Question: i have two activity show and view. i have declared view activity in the manifest.xml but then also its throwing error and getting closed unexpectedly
manifest.xml
'''
<application
android:allowBackup="true"
android:icon="@drawable/ic_launcher"
android:label="@string/app_name"
android:theme="@style/AppTheme">
<activity
android:name="com.abhishekp.passmanage.MainActivity"
android:label="@string/app_name" >
<intent-filter>
<action android:name="android.intent.action.MAIN" />
<category android:name="android.intent.category.LAUNCHER" />
</intent-filter>
</activity>
<activity android:name="com.abhishekp.passmanage.Create" > </activity>
<activity android:name="com.abhishekp.passmanage.Details" > </activity>
<activity android:name="com.abhishekp.passmanage.Setting" > </activity>
<activity android:name="com.abhishekp.passmanage.Show" > </activity>
<activity android:name="com.abhishekp.passmanage.View"> </activity>
</application>
</manifest>
'''

on clicking any button i am passing the profile name as
'''
public class Show extends Activity {
Button showhome,atm,bank,mail,mobile,other,personal,social;
String profile;
@Override
protected void onCreate(Bundle savedInstanceState) {
super.onCreate(savedInstanceState);
setContentView(R.layout.show);
//buttons id declarations
showhome.setOnClickListener(new View.OnClickListener() {
public void onClick(View view) {
Intent main = new Intent(getApplicationContext(), MainActivity.class);
profile = "SHOW";
main.putExtra("key", profile);
startActivityForResult(main, 0);
}
});
atm.setOnClickListener(new View.OnClickListener() {
public void onClick(View view) {
Intent d1 = new Intent(getApplicationContext(), View.class);
profile = "ATM";
d1.putExtra("key", profile);
startActivityForResult(d1, 0);
}
});
bank.setOnClickListener(new View.OnClickListener() {
public void onClick(View view) {
profile="BANK";
Intent d2 = new Intent(getApplicationContext(), View.class);
d2.putExtra("key", profile);
startActivityForResult(d2, 0);
}
});
mail.setOnClickListener(new View.OnClickListener() {
public void onClick(View view) {
profile="MAIL";
Intent d3 = new Intent(getApplicationContext(), View.class);
d3.putExtra("key", profile);
startActivityForResult(d3, 0);
}
});
'''
in view activity i have only 1 textview
and in view activity i am trying to get the value as
'''
package com.abhishekp.passmanage;
import android.app.Activity;
import android.os.Bundle;
import android.widget.TextView;
public class View extends Activity {
TextView profilename;
String profile;
@Override
protected void onCreate(Bundle savedInstanceState) {
super.onCreate(savedInstanceState);
setContentView(R.layout.view);
profilename = (TextView)findViewById(R.id.profilename);
Bundle extras = getIntent().getExtras();
if (extras != null)
{
profile = extras.getString("key");
profilename.setText("Profile : " +profile);
}
}
}
'''
but its throwing an error in log cat as
'''
LOGCAT
09-22 16:18:27.267: E/AndroidRuntime(558): FATAL EXCEPTION: main
09-22 16:18:27.267: E/AndroidRuntime(558): android.content.ActivityNotFoundException: Unable to find explicit activity class {com.abhishekp.passmanage/android.view.View}; have you declared this activity in your AndroidManifest.xml?
09-22 16:18:27.267: E/AndroidRuntime(558): at android.app.Instrumentation.checkStartActivityResult(Instrumentation.java:1404)
09-22 16:18:27.267: E/AndroidRuntime(558): at android.app.Instrumentation.execStartActivity(Instrumentation.java:1378)
09-22 16:18:27.267: E/AndroidRuntime(558): at android.app.Activity.startActivityForResult(Activity.java:2817)
09-22 16:18:27.267: E/AndroidRuntime(558): at com.abhishekp.passmanage.Show$2.onClick(Show.java:50)
09-22 16:18:27.267: E/AndroidRuntime(558): at android.view.View.performClick(View.java:2408)
09-22 16:18:27.267: E/AndroidRuntime(558): at android.view.View$PerformClick.run(View.java:8816)
09-22 16:18:27.267: E/AndroidRuntime(558): at android.os.Handler.handleCallback(Handler.java:587)
09-22 16:18:27.267: E/AndroidRuntime(558): at android.os.Handler.dispatchMessage(Handler.java:92)
09-22 16:18:27.267: E/AndroidRuntime(558): at android.os.Looper.loop(Looper.java:123)
09-22 16:18:27.267: E/AndroidRuntime(558): at android.app.ActivityThread.main(ActivityThread.java:4627)
09-22 16:18:27.267: E/AndroidRuntime(558): at java.lang.reflect.Method.invokeNative(Native Method)
09-22 16:18:27.267: E/AndroidRuntime(558): at java.lang.reflect.Method.invoke(Method.java:521)
09-22 16:18:27.267: E/AndroidRuntime(558): at com.android.internal.os.ZygoteInit$MethodAndArgsCaller.run(ZygoteInit.java:868)
09-22 16:18:27.267: E/AndroidRuntime(558): at com.android.internal.os.ZygoteInit.main(ZygoteInit.java:626)
09-22 16:18:27.267: E/AndroidRuntime(558): at dalvik.system.NativeStart.main(Native Method)
09-22 16:18:33.766: I/Process(558): Sending signal. PID: 558 SIG: 9
'''
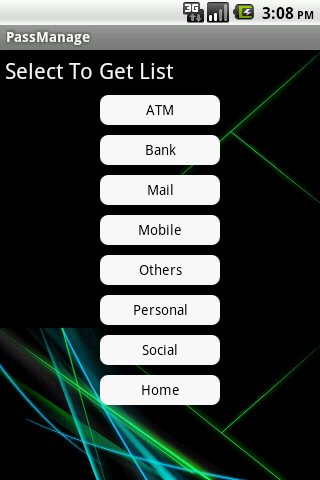
Answer: because 'View' class already available in android so change class name or use 'setClass' and 'setComponent' to start Activity as :
'''
Intent intent = new Intent();
intent.setClassName("com.abhishekp.passmanage",
"com.abhishekp.passmanage.View");
intent.setComponent(new ComponentName("com.abhishekp.passmanage",
"com.abhishekp.passmanage.View"));
startActivity(intent);
'''